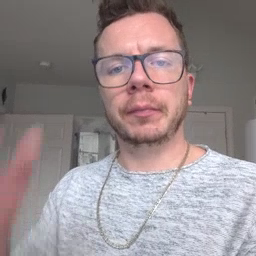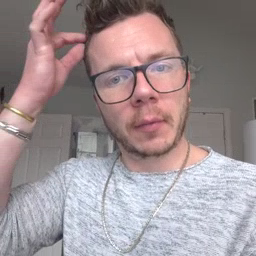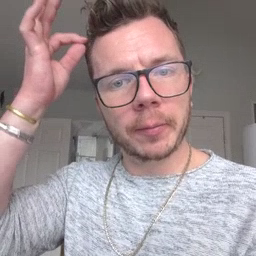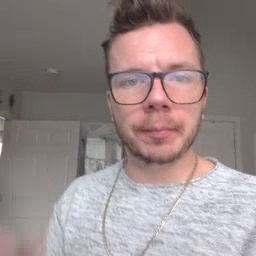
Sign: hair